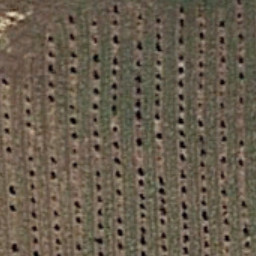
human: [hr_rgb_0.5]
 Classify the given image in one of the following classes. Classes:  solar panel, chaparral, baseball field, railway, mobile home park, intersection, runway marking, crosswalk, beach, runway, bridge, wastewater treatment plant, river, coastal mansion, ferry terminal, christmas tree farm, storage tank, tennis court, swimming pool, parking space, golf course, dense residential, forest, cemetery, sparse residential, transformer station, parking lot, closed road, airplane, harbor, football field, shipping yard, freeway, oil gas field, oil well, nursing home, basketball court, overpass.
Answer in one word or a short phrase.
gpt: christmas tree farm